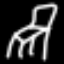
Label: chair